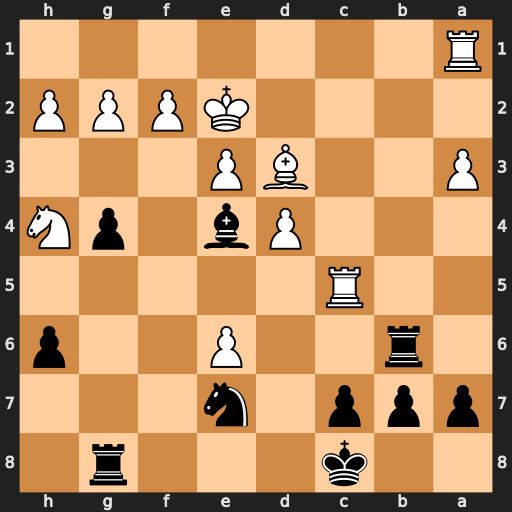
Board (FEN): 2k3r1/ppp1n3/1r2P2p/2R5/3Pb1pN/P2BP3/4KPPP/R7
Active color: b
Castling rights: -
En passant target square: -
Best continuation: Rb2+ Rc2 Rxc2+ Bxc2 Bxc2